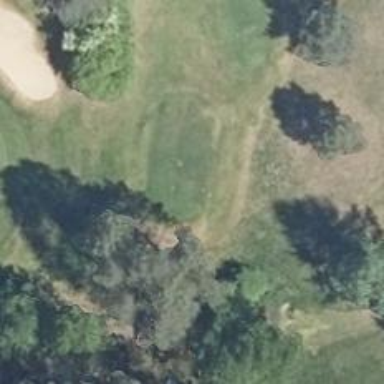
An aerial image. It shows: Golf tee.